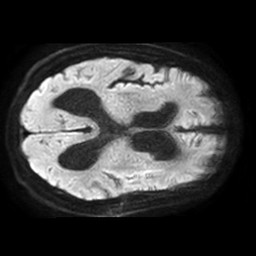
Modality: TRACE
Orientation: axial
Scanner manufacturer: philips
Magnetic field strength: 1.5 T
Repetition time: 3.393 s
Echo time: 0.06922 s